Aerial crown-view tile of a tropical tree (Barro Colorado Island, Panama), acquired 20250715:
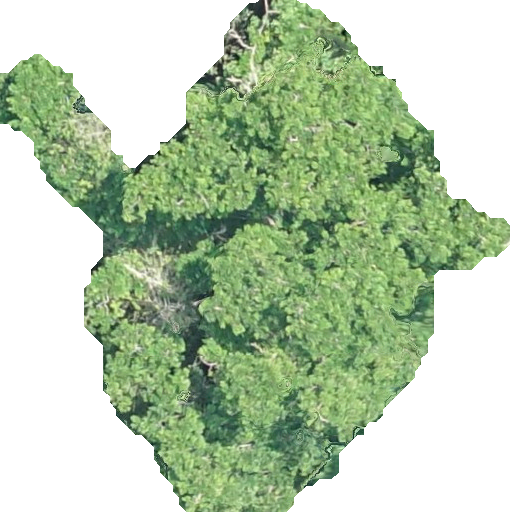
Species: Platypodium elegans
GBIF accepted scientific name: Platypodium elegans
Crown area: 215.881 m²